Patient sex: F
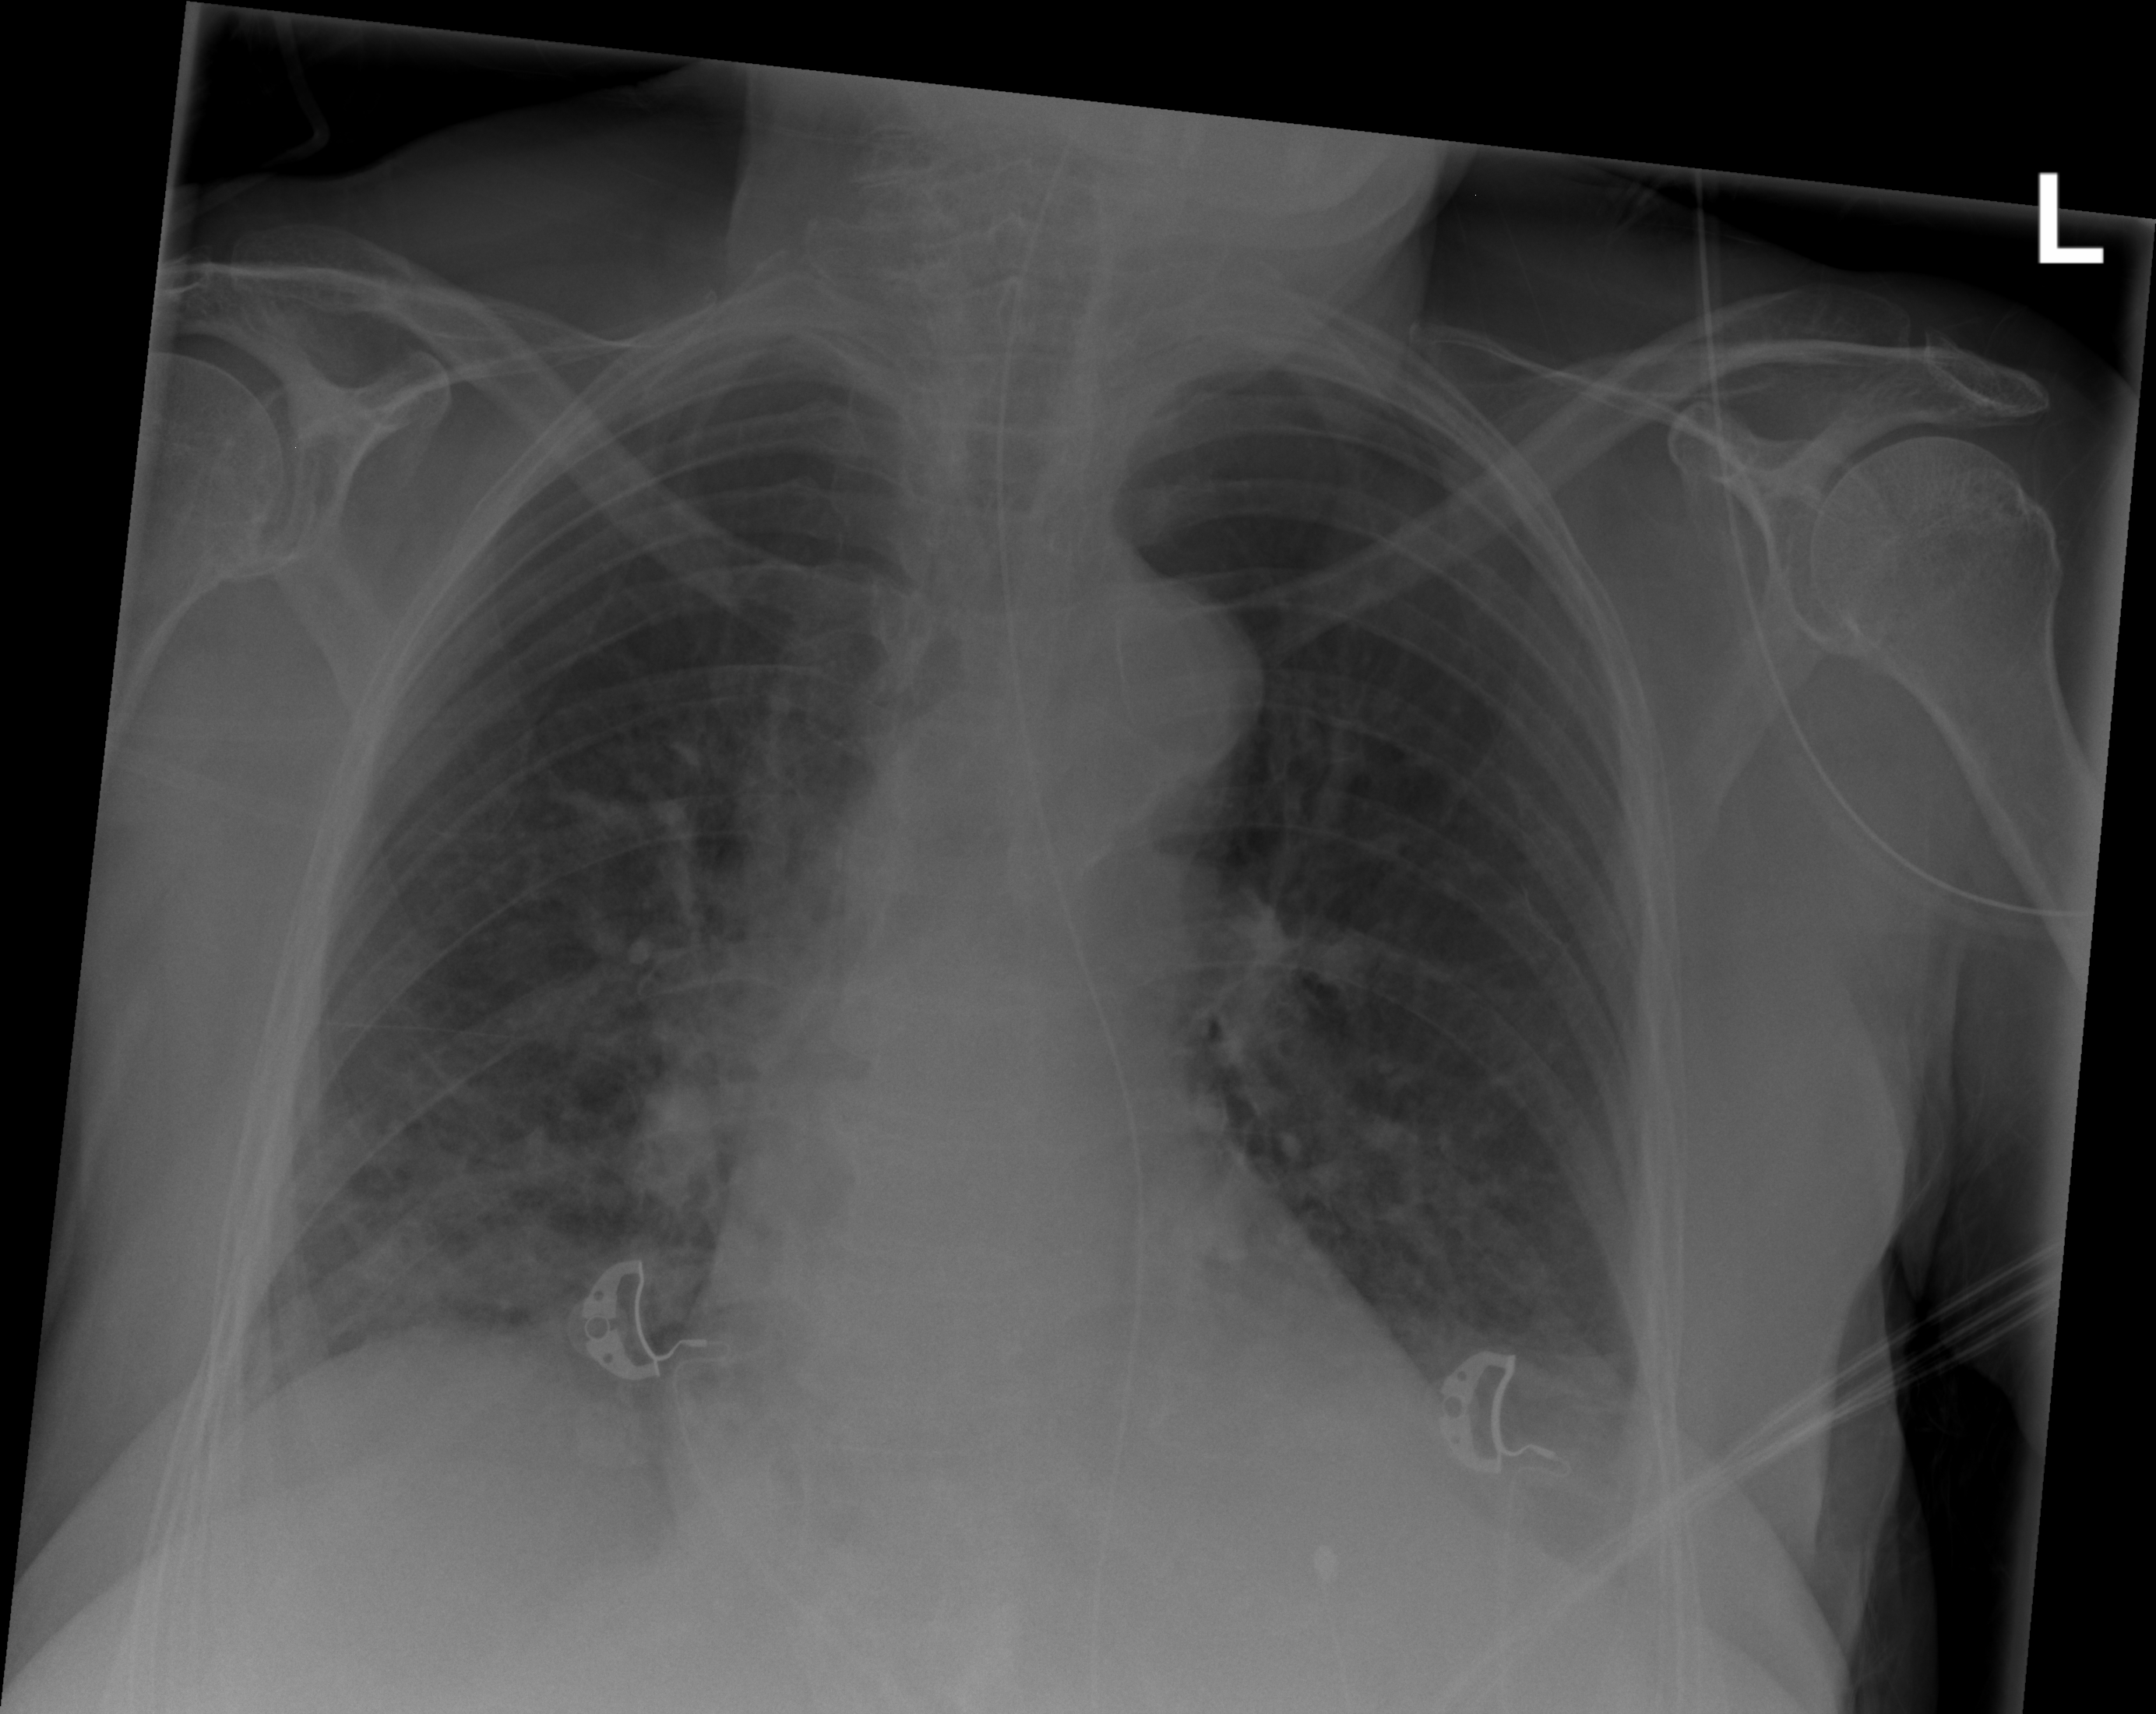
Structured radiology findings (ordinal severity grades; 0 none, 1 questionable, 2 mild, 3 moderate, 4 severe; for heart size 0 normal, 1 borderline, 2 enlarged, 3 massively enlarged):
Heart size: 1
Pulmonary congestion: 0
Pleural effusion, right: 0
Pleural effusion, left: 2
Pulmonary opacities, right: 2
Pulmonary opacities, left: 0
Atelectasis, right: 2
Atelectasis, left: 2